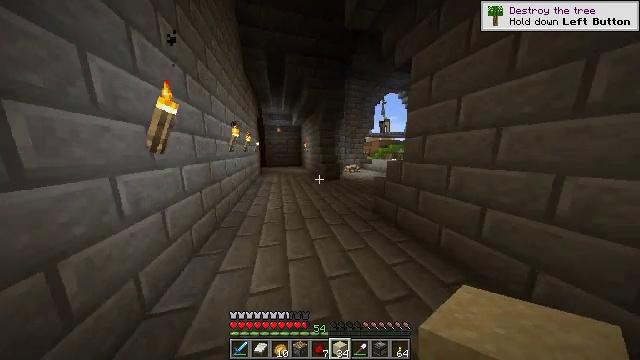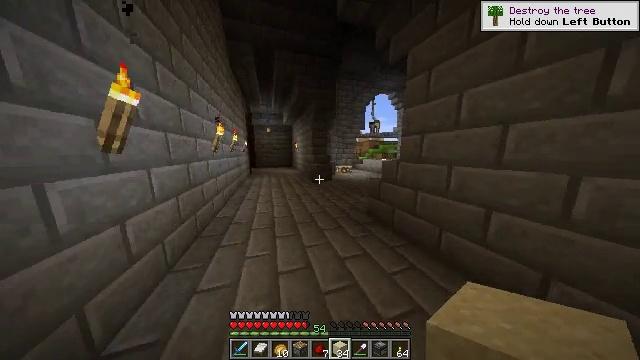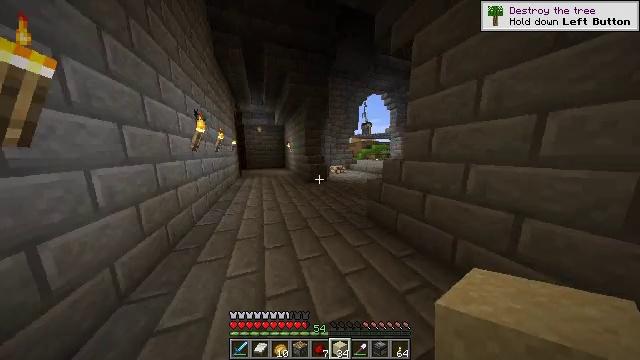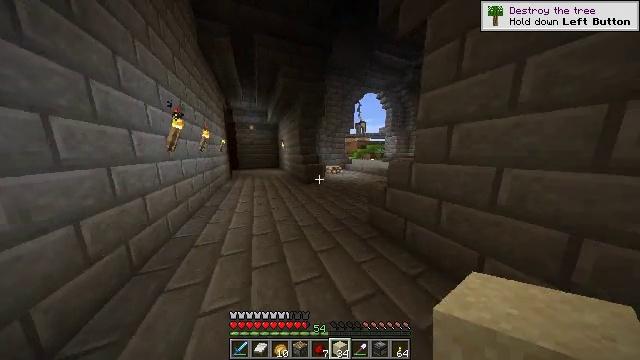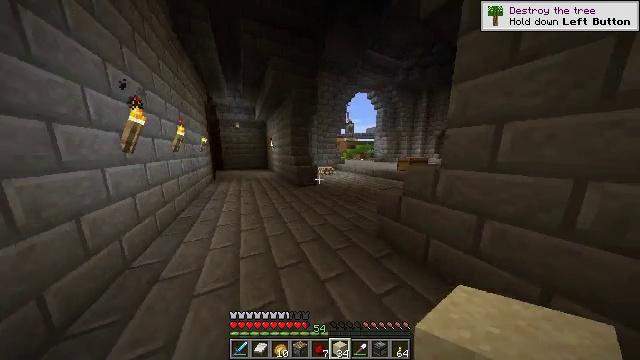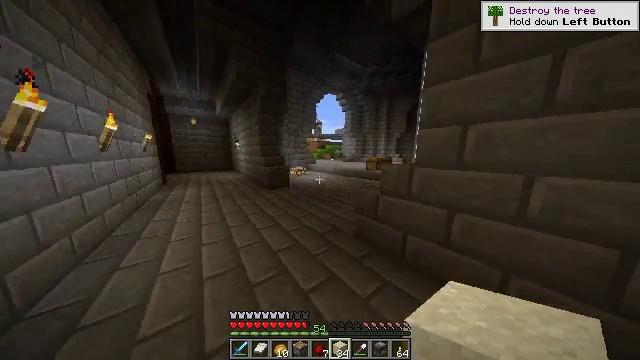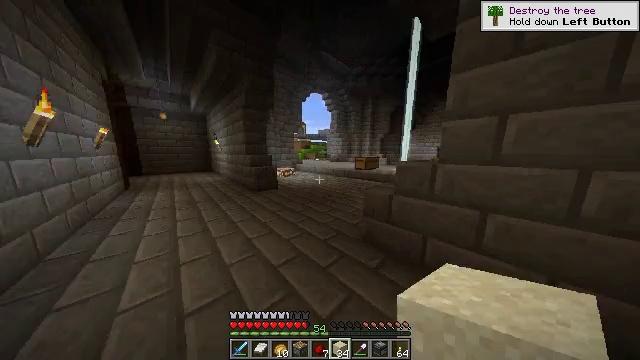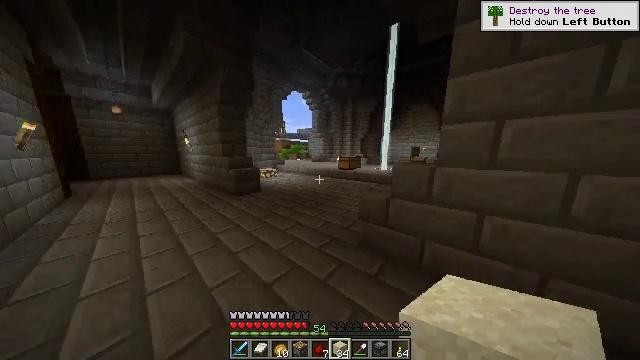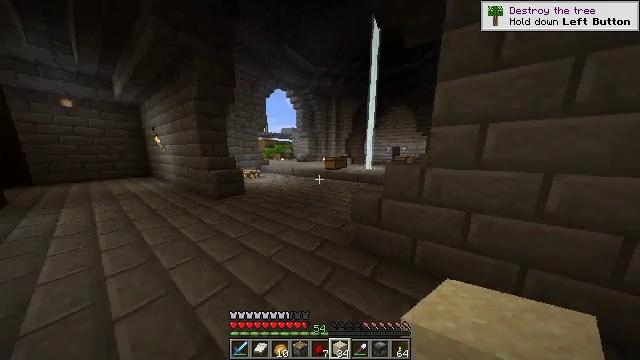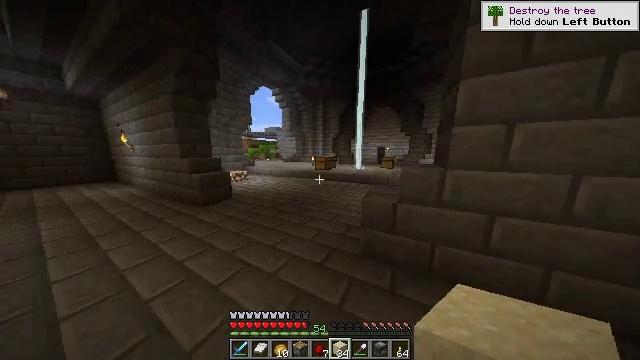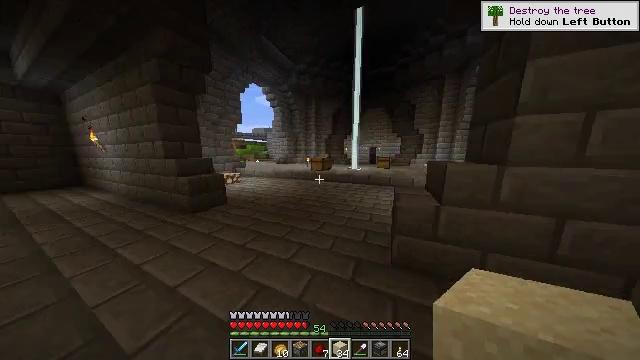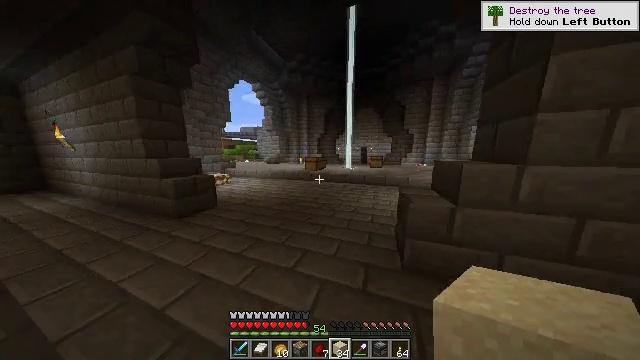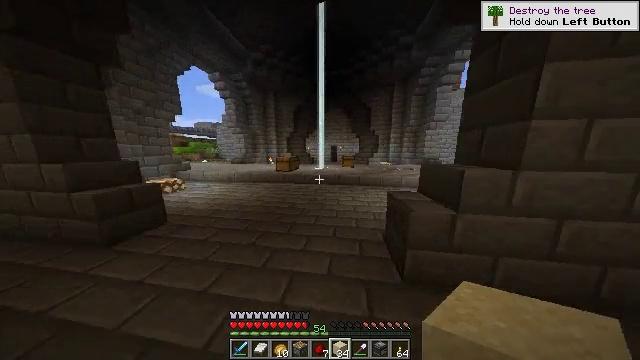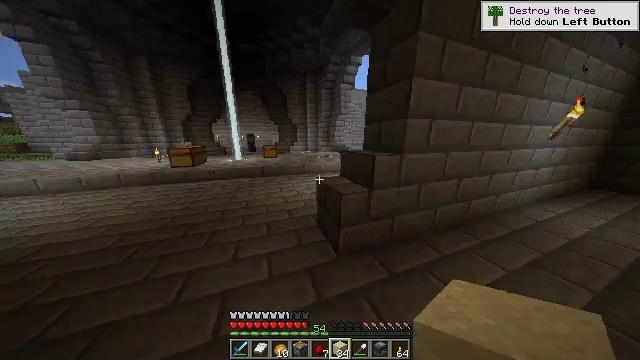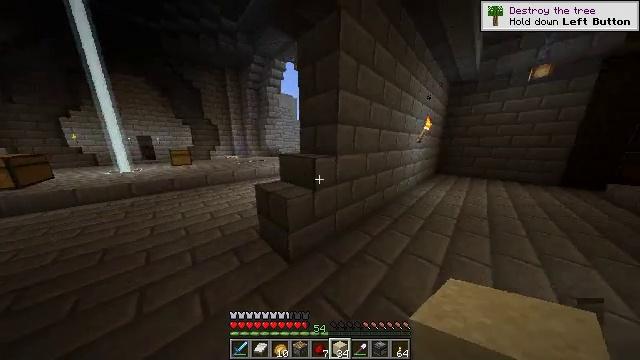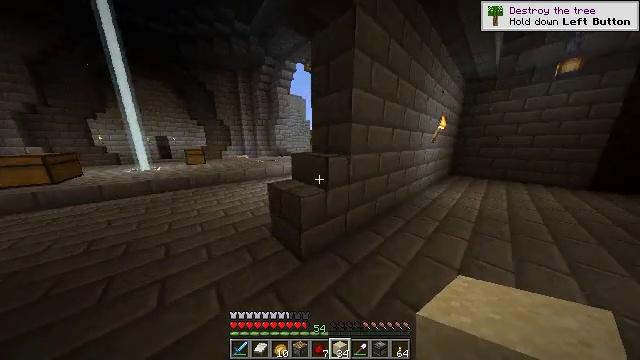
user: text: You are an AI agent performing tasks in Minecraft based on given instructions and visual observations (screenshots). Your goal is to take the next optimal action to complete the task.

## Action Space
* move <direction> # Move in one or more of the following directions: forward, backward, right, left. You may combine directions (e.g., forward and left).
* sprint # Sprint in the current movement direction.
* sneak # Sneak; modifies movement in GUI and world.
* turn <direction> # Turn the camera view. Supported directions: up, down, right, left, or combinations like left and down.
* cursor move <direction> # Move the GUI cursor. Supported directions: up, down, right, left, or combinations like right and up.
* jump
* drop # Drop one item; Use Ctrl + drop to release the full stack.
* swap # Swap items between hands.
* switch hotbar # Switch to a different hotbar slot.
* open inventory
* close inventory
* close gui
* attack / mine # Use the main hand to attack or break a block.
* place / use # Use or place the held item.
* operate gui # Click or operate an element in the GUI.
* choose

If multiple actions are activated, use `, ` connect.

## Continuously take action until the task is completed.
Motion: motion action
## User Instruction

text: Obtain an observer through the crafting table.
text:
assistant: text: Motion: move forward, turn right
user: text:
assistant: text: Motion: move forward, turn right
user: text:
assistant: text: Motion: move forward and move left, turn right
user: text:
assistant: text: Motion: move forward and move left, turn right
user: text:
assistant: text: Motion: move forward and move left, turn right
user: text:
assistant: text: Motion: move forward and move left, turn right
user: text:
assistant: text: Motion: move forward and move left, turn right
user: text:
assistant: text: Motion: move forward and move left, turn right
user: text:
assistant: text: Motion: move forward and move left, turn right
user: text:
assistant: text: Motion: move forward and move left, turn right
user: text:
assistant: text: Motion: move forward and move left, turn right
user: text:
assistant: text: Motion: move forward, turn right
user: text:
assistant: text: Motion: turn right and down
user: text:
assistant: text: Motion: turn right and up
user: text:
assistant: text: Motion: turn left
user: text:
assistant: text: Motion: turn left and down
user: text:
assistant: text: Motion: turn down
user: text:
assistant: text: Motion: turn right and down
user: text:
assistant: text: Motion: turn right
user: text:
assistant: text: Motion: no_op
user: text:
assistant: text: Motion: turn left
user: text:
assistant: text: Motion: turn left
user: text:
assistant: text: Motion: move forward
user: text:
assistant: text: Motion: move forward
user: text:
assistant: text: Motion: no_op
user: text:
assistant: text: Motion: move forward
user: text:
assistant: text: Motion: move forward
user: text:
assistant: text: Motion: move forward, turn right
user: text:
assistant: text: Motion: move forward
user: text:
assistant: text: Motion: move forward, turn right